Question: Once the request is made to the MVCPortlet class , i want to show the View in MAXIMIZED State .
This is my Code in JSP Page
'''
<portlet:actionURL name="addBook" var="addBookURL" />
<aui:form action="<%= addBookURL.toString() %>" method="post">
<aui:input type="text" name="name"></aui:input>
<aui:input type="password" name="pwd"></aui:input>
<aui:button type="submit"></aui:button>
</aui:form>
'''
This is my MVCPortlet class :
'''
if(true)
{
response.setPortletMode(PortletMode.VIEW);
response.setWindowState(WindowState.MAXIMIZED);
}
else
{
response.setPortletMode(PortletMode.VIEW);
response.setWindowState(WindowState.MAXIMIZED);
}
'''
And this is the result (Please see the image below )

My question is that , i was expecting that once the Action class is called , so the Portlet will be displayed in MAXIMIZED State .
But still the Portlet remains in NORMAL State , please let me know why ?and how can i Portlet View in MAXIMIZED State after the result from MVCPortlet class .
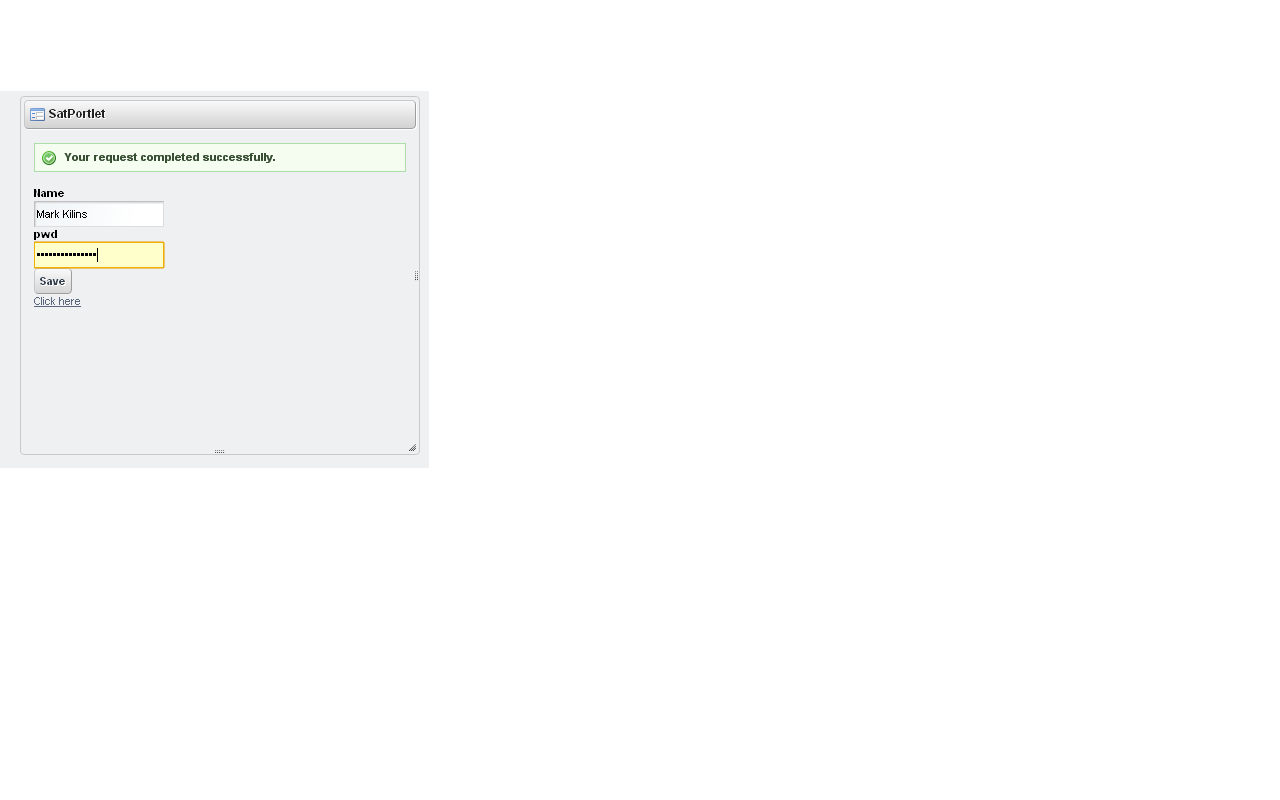
Answer: You have two possibilities how to display portlet in maximized mode. You either add windowState parameter with value maximized to the actionURL tag (it will allways show the link to portlet in maximized state), or you put this line
'''
response.setWindowState(WindowState.MAXIMIZED);
'''
into processAction method of your portlet (you can make a decision based on something).
(this is what specification says, but Liferay usually adheres to it).